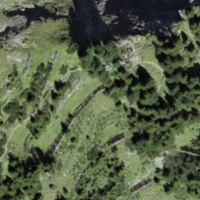
EUNIS habitat code: 48
Species observed at this site:
Carduus defloratus
Allium victorialis
Linaria cannabina
Tussilago farfara
Pyrrhocorax graculus
Prunella collaris
Turdus torquatus
Lagopus muta